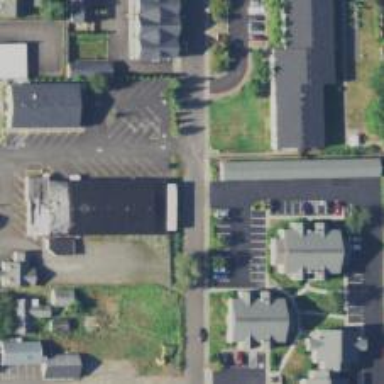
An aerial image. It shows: Residential road with sidewalk on the left.